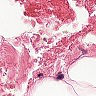
Metastatic tissue present: no